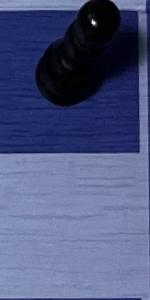
Label: Empty